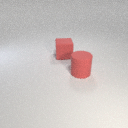
large red rubber cylinder in front of large red rubber cube